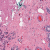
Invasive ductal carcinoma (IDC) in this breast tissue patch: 0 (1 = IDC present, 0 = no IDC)